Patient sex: M
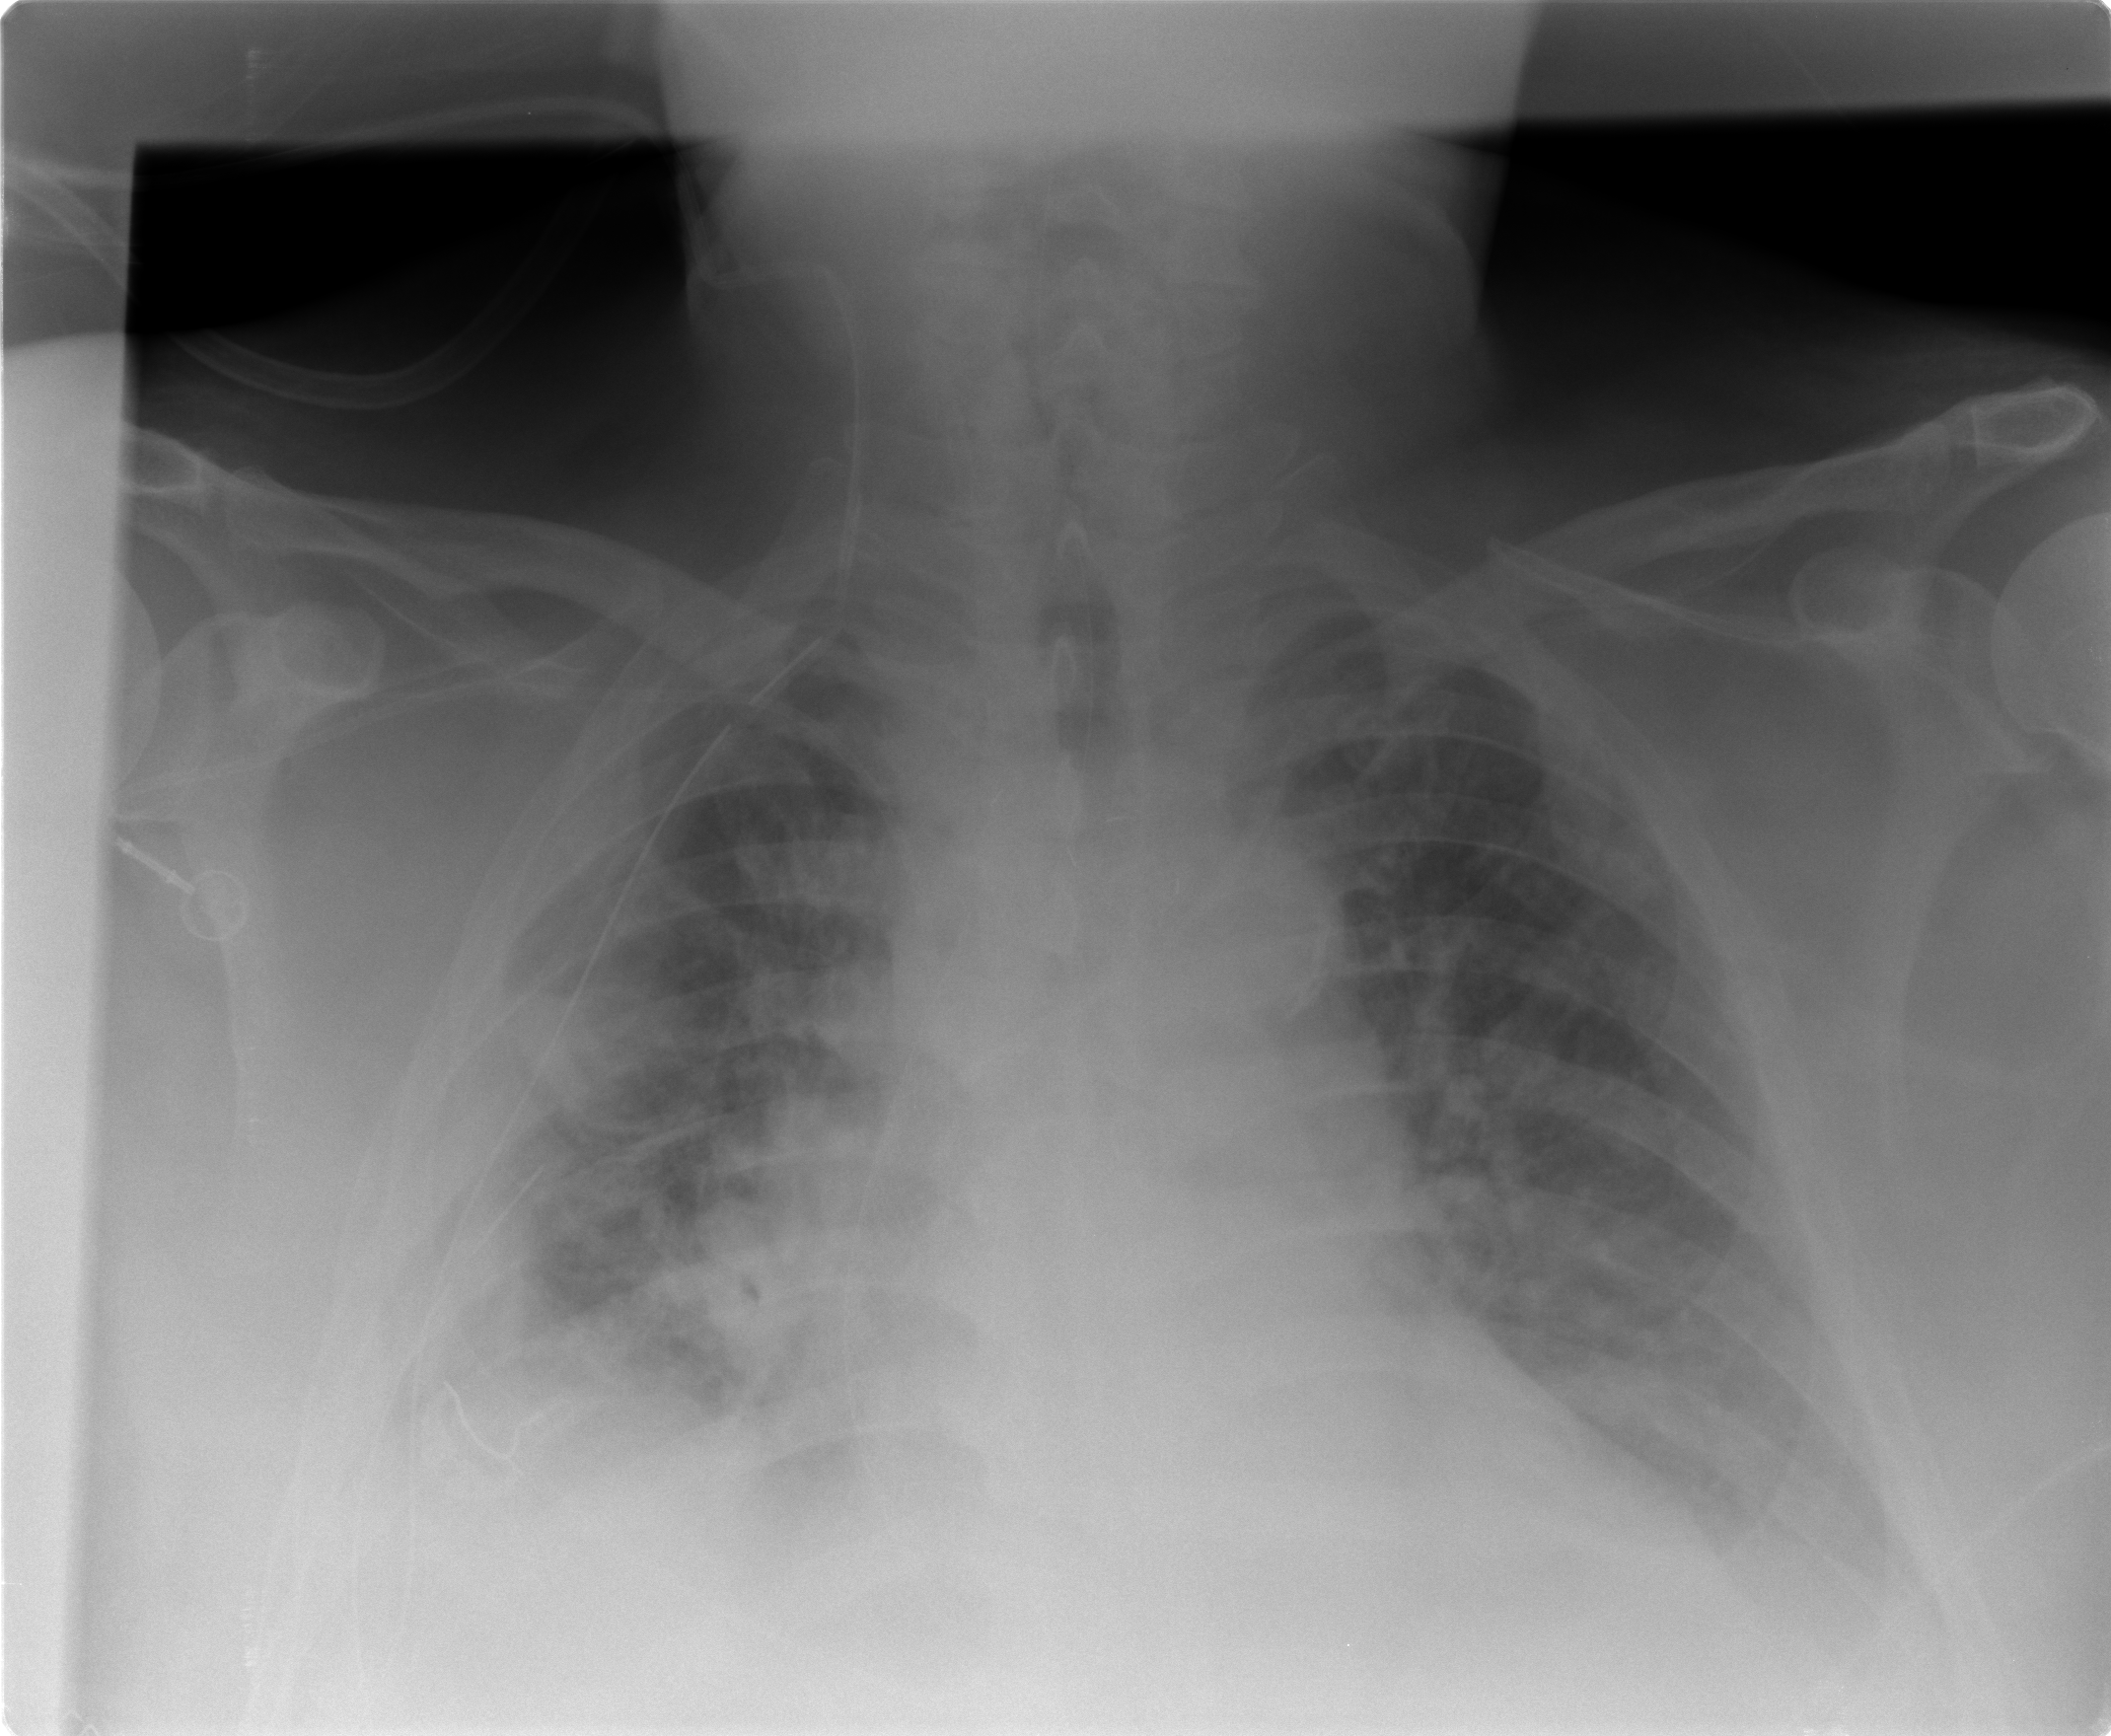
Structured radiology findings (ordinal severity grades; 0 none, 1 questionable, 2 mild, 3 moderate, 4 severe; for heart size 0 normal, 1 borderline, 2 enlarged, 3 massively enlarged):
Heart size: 0
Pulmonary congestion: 2
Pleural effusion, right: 3
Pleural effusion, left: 1
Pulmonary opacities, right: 2
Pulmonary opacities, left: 0
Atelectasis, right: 3
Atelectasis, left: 0